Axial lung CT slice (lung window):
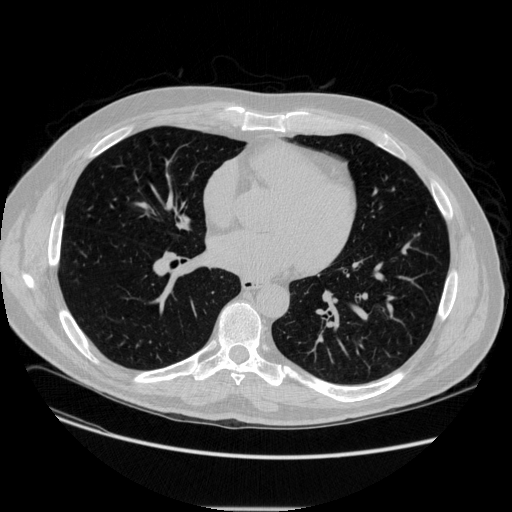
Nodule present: no